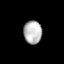
Tissue: lung
Cell type: Epithelial cells
Senescence score: 0.2019
Nuclear area (px): 414
Mean DAPI intensity: 183.611